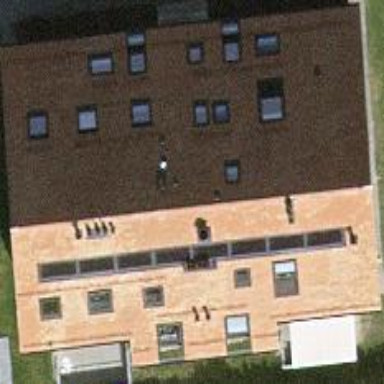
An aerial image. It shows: View of apartment building.